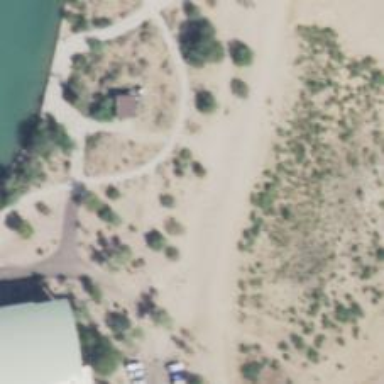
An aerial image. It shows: Disc golf basket.